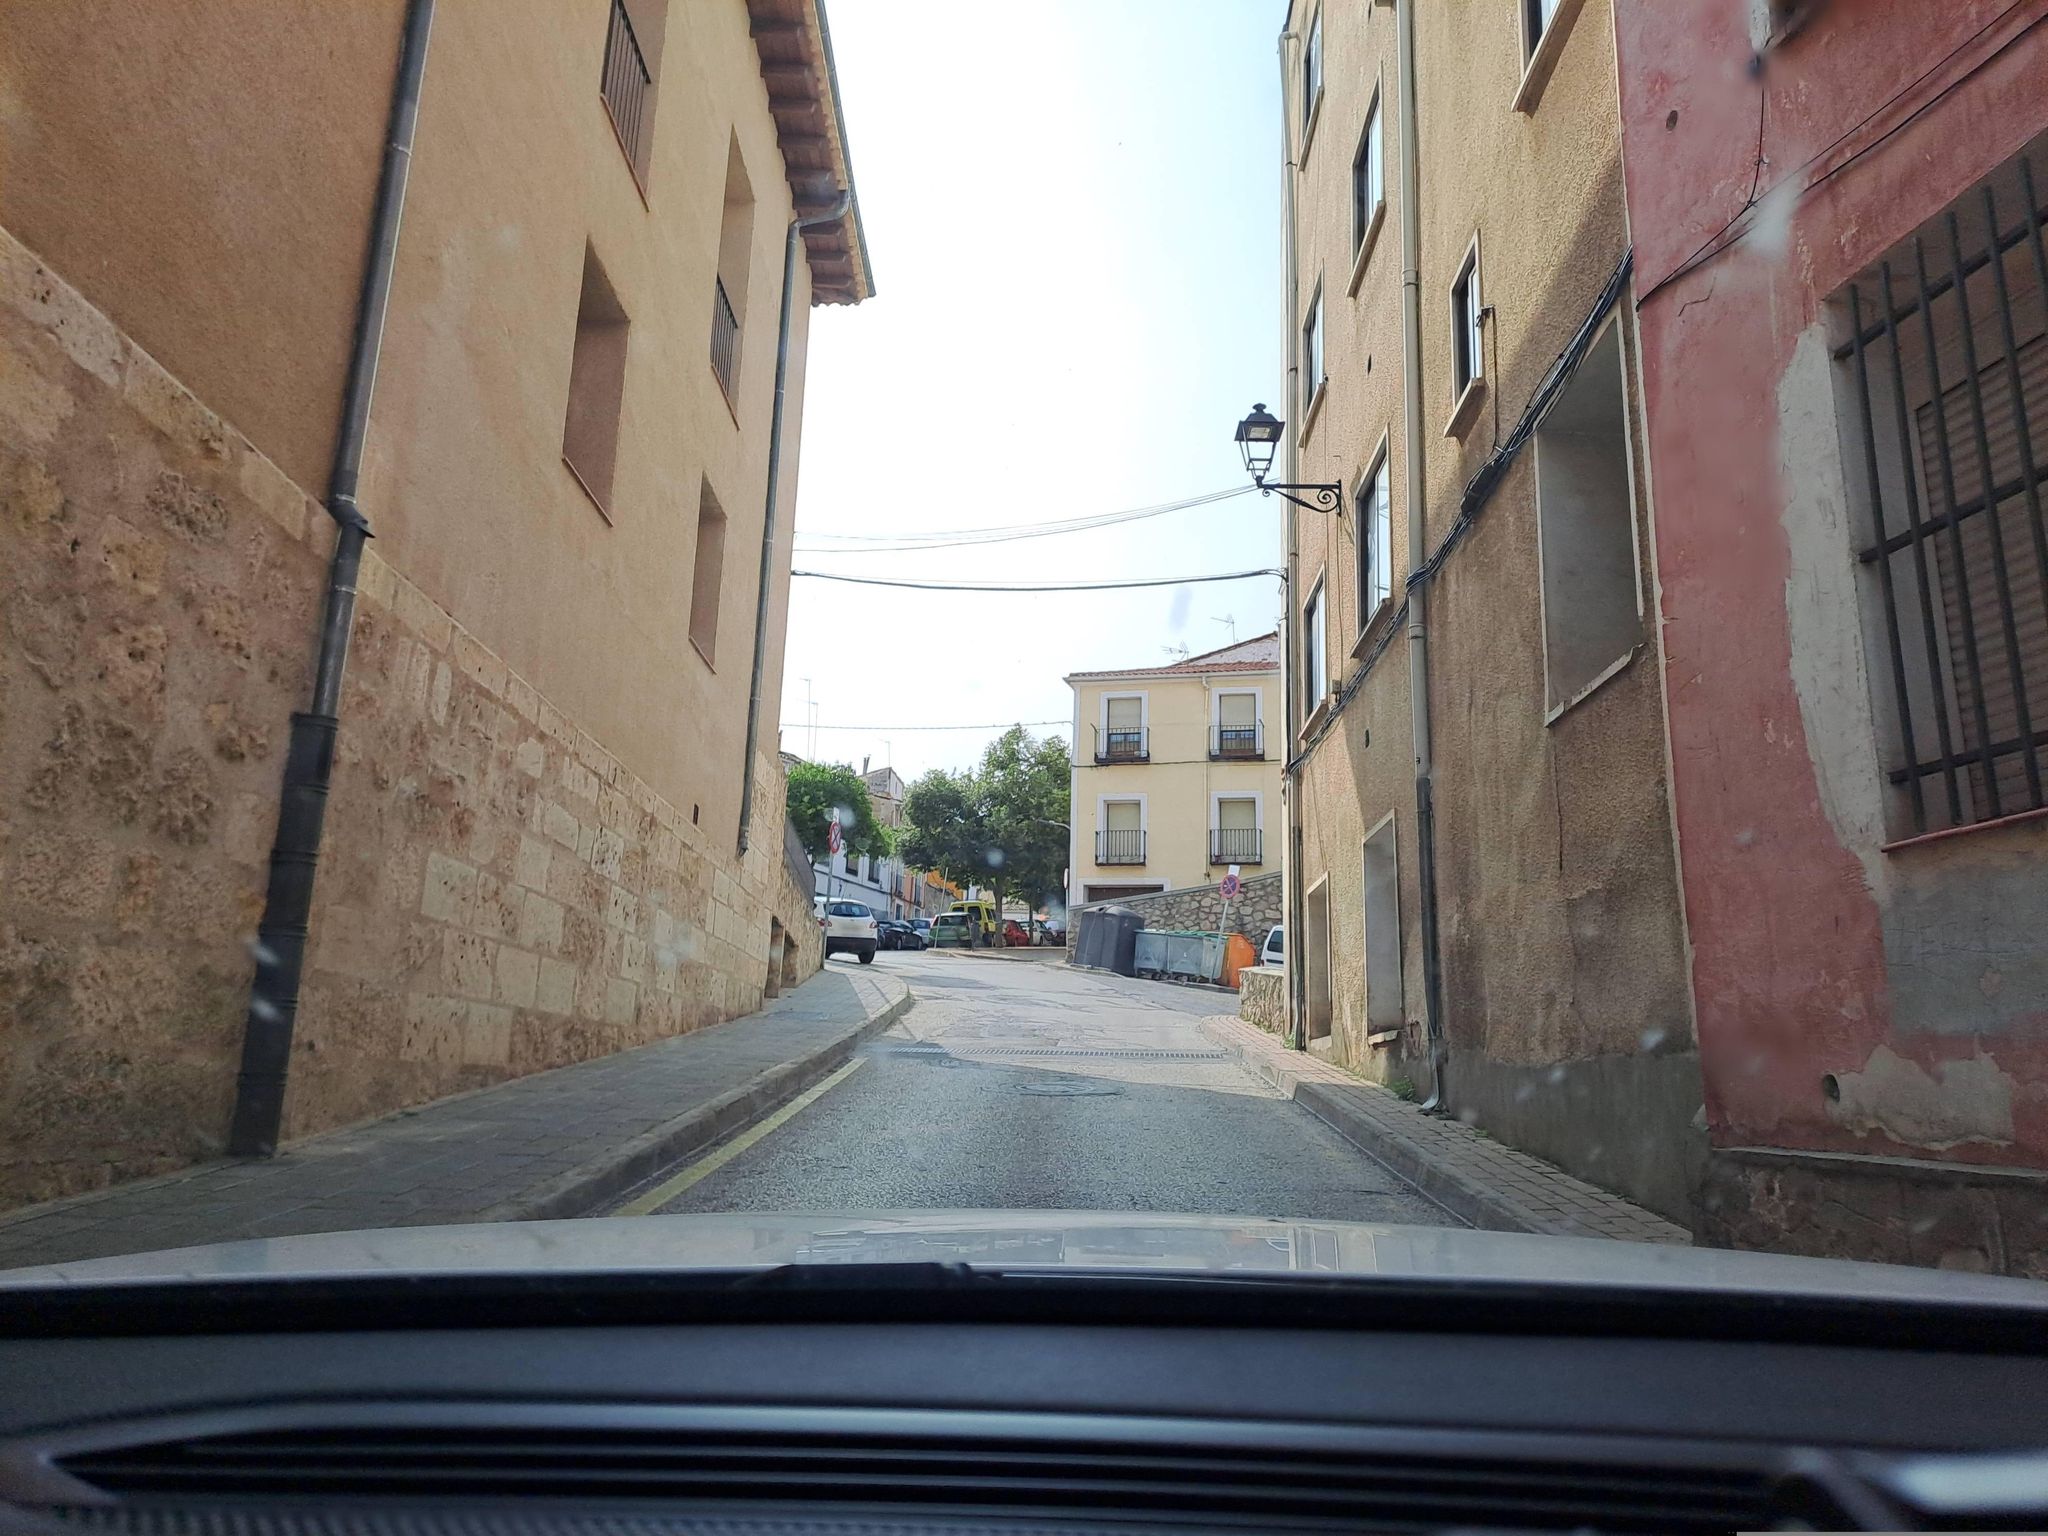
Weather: clear
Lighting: day
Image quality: good
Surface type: driving surface
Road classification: living_street
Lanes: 1.0
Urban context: suburban or peri-urban
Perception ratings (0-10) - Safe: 2.47, Lively: 4.89, Beautiful: 1.56, Boring: 6.88, Depressing: 8.28, Wealthy: 1.24